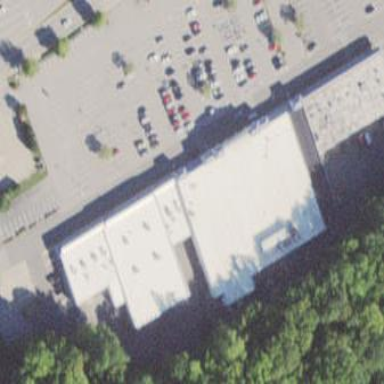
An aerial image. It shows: Commercial building.